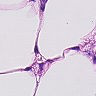
Metastatic tissue present: yes